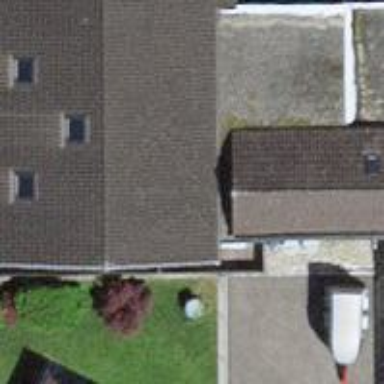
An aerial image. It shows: Building with gabled roof.